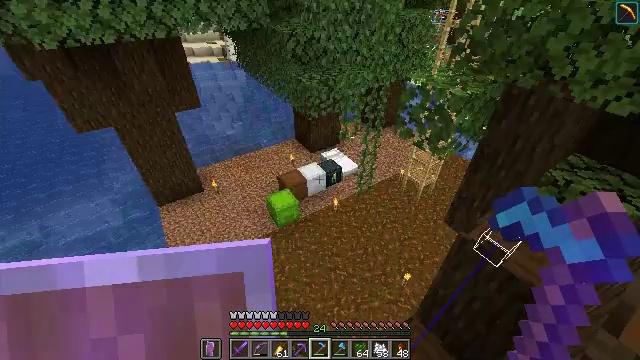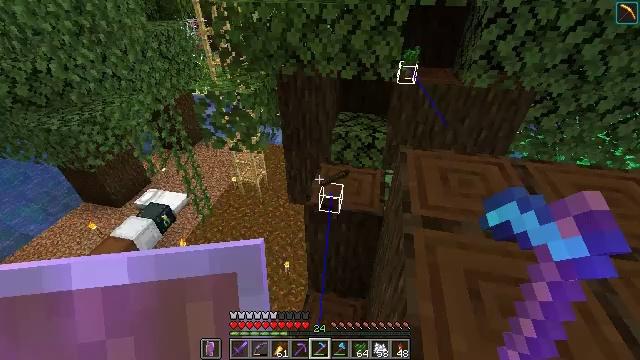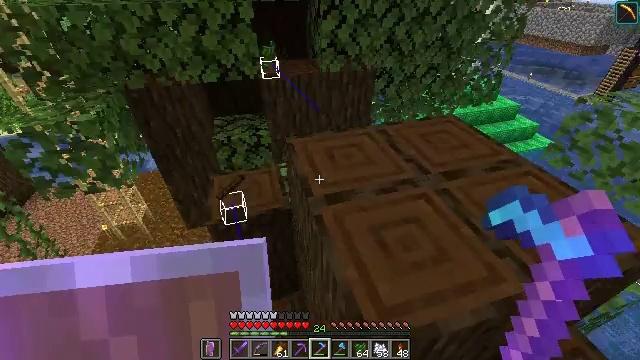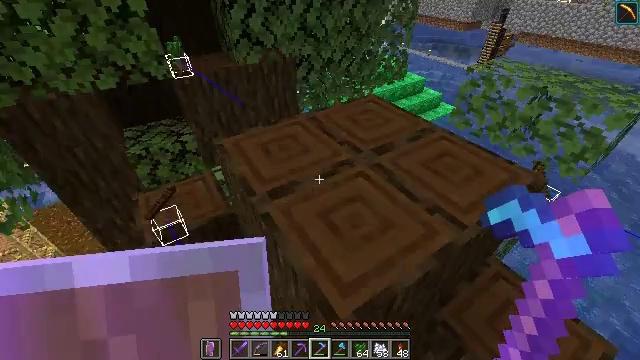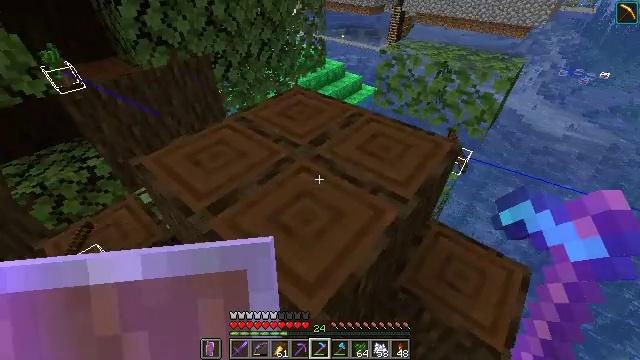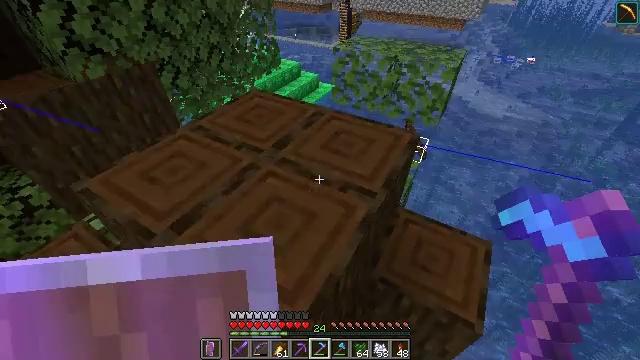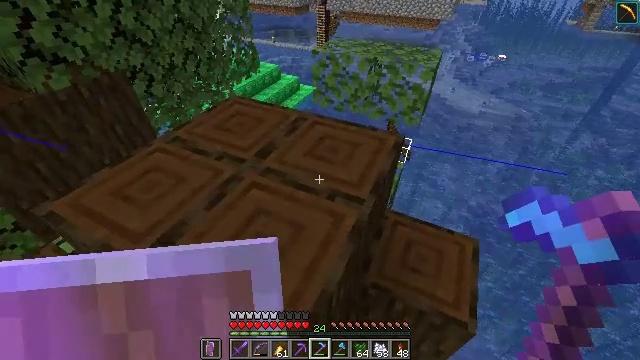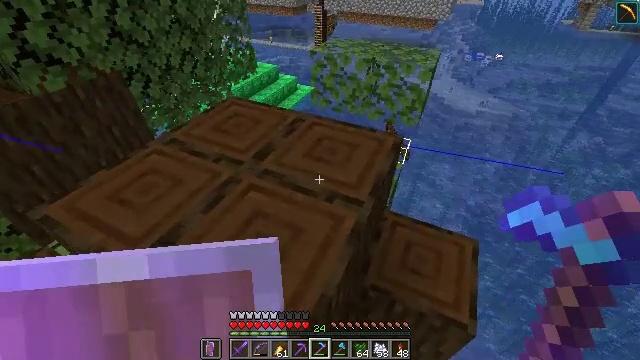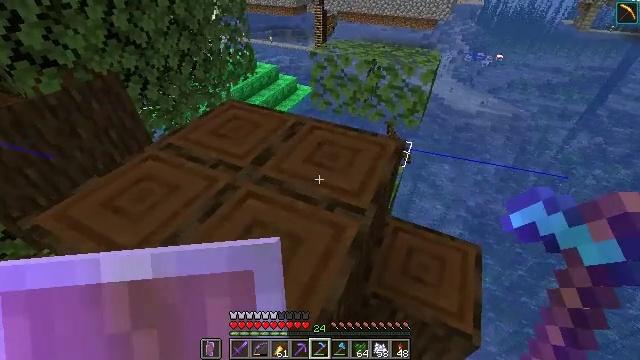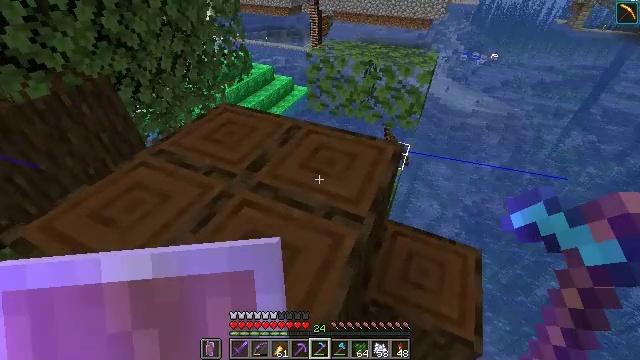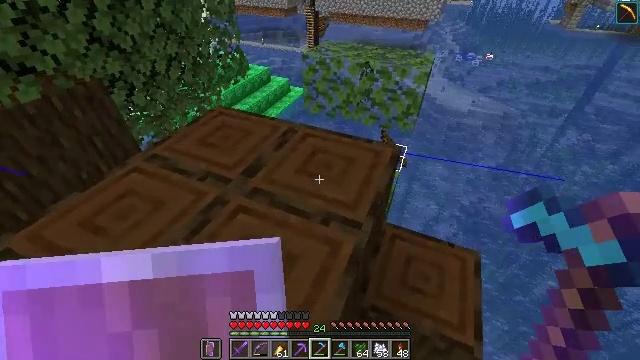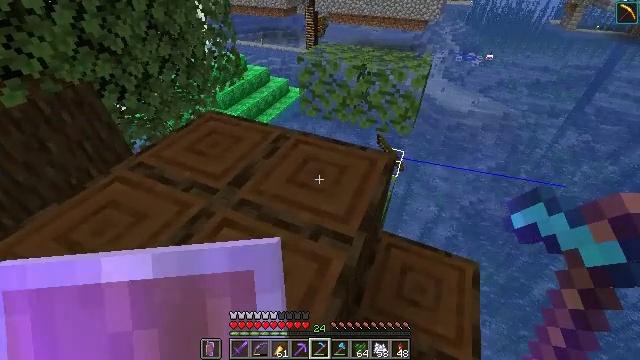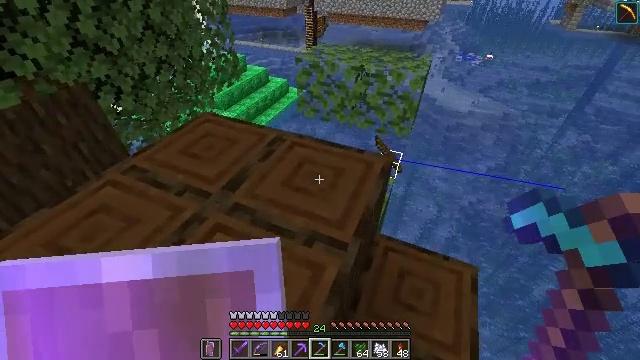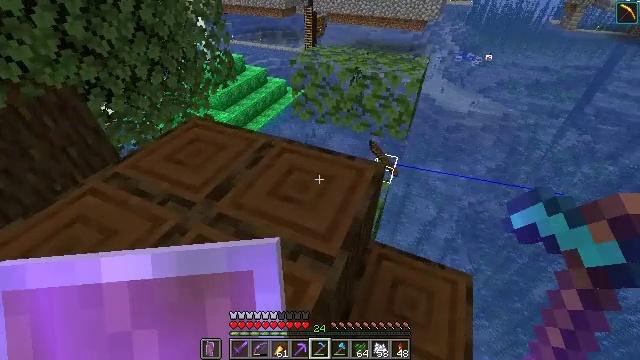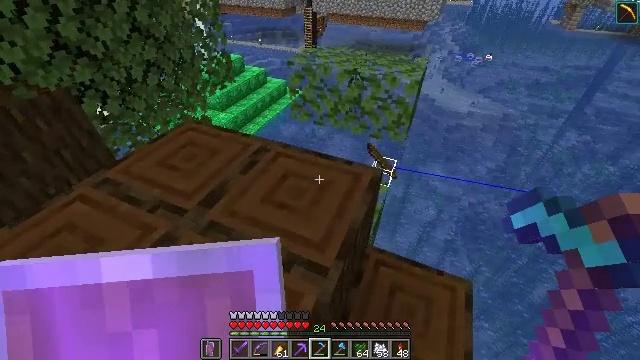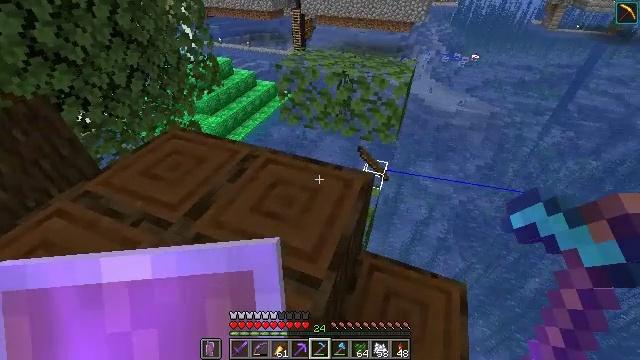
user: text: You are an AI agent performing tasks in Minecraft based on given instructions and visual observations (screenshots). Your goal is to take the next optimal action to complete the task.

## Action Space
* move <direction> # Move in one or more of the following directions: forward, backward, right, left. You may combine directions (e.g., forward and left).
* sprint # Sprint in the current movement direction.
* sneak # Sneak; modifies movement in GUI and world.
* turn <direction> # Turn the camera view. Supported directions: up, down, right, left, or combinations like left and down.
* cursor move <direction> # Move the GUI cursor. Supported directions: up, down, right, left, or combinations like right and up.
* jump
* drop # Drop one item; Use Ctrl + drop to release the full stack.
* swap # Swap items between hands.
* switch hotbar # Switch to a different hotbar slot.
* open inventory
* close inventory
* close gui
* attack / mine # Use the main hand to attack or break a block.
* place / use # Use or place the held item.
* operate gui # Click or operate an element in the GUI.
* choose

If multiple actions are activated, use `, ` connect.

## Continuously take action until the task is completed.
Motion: motion action
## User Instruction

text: Harvest dark oak leaves for decorative purposes.
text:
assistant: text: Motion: sneak, turn right and up
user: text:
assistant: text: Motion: sneak, turn right
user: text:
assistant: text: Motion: move forward, sneak, turn right and down
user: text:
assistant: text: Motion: move forward, sneak, turn right and down
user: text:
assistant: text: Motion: move forward, sneak, turn right
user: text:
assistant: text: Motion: move forward, sneak, turn right
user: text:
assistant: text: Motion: move forward, sneak
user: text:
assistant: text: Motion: move forward, sneak
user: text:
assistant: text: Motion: move forward, sneak
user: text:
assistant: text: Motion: move forward and move right, sneak
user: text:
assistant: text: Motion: move forward and move right, sneak
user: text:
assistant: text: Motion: move forward and move right, sneak
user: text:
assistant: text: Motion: move forward and move right, sneak
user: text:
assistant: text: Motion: move forward, sneak
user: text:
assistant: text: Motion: move forward, sneak, turn right
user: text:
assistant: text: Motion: move forward, sneak, turn right and up
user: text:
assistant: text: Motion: move forward, sneak, turn right and up
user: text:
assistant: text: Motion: move forward, sneak
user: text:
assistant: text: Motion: move forward, sneak
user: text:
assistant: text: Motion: move forward, sneak
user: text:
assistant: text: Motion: move forward, sneak
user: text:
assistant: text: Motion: move forward, sneak
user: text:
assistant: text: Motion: move forward, sneak
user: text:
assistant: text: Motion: move forward, sneak
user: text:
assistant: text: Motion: move forward, sneak
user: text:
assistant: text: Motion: move forward, sneak
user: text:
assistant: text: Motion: move forward, sneak
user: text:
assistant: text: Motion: move forward, sneak
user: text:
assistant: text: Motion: move forward, sneak
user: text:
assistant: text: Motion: move forward, sneak